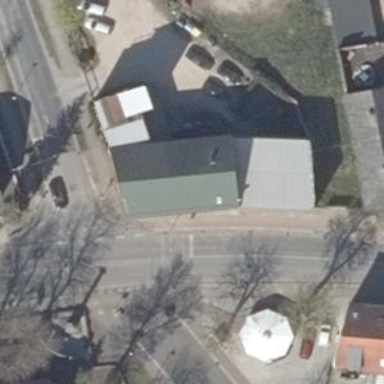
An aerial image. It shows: Residential building.